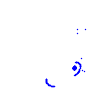
Particle: electron